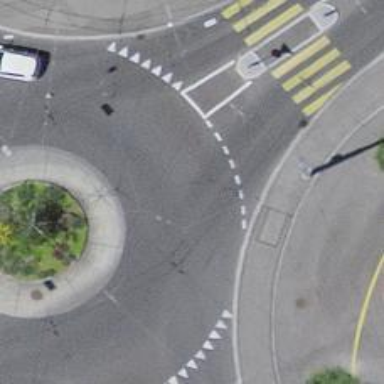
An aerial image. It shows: Tertiary road with asphalt surface leading to roundabout. The road has trolley wires installed.